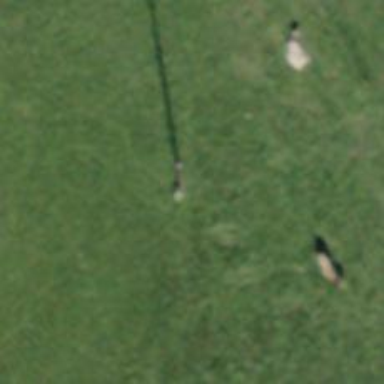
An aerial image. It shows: Power pole.